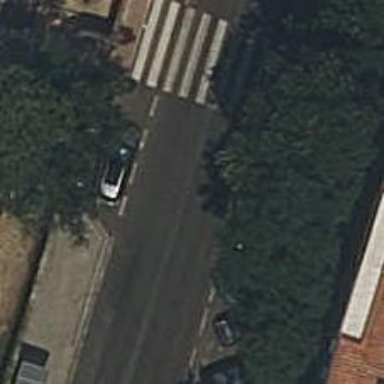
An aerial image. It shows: Public transport stop position.